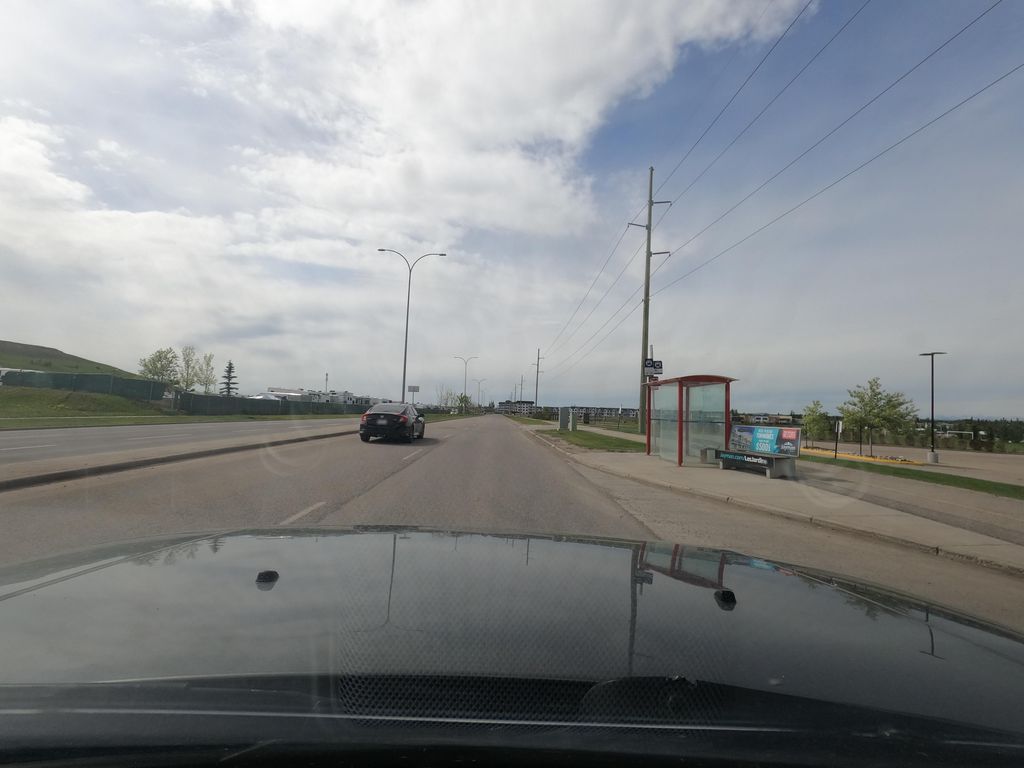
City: calgary